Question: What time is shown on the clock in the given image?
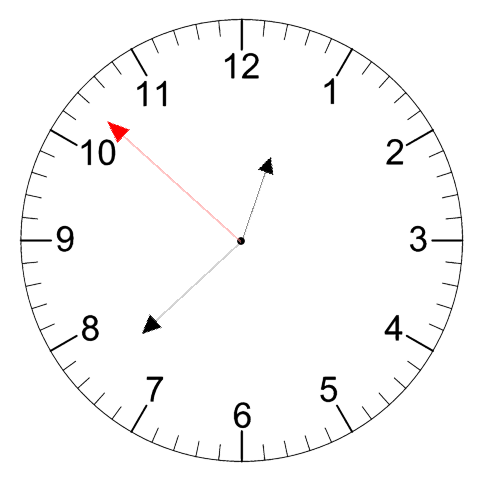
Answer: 12:37:52